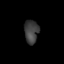
Tissue: lung
Cell type: Others
Senescence score: 0.1865
Nuclear area (px): 318
Mean DAPI intensity: 62.953